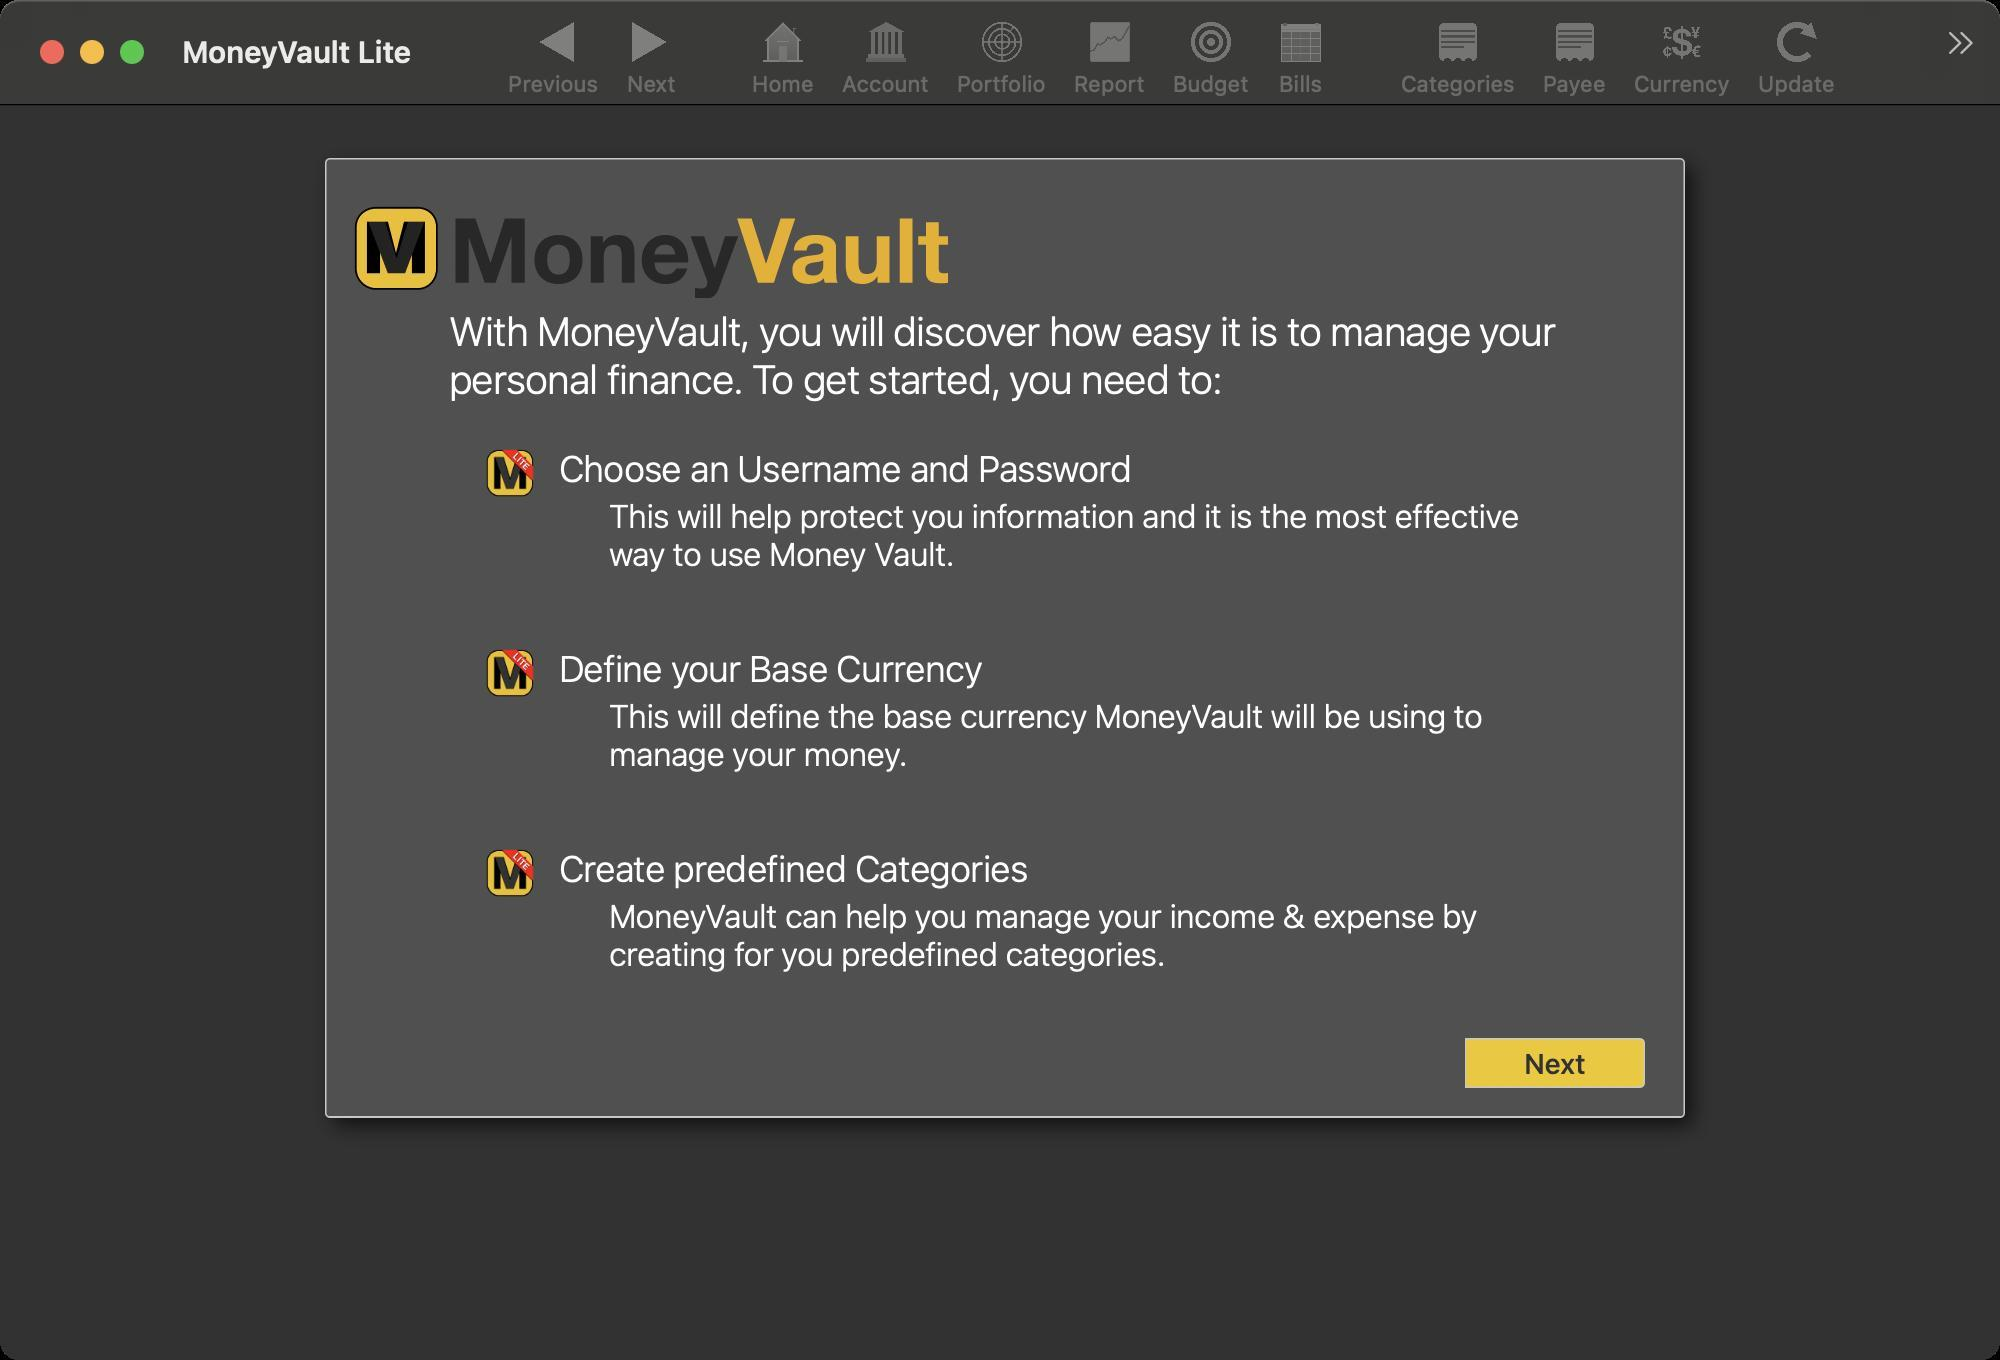
Accessibility tree:
{"name": "MoneyVault_Lite", "role": "AXWindow", "description": null, "role_description": "standard window", "value": null, "position": "229.00;113.00", "size": "1000;680", "children": [{"name": null, "role": "AXImage", "description": "mv moneyvault lite", "role_description": "image", "value": null, "position": "172.50;99.00", "size": "320;50", "children": []}, {"name": null, "role": "AXGroup", "description": null, "role_description": "group", "value": null, "position": "162.50;129.00", "size": "680;380", "children": [{"name": null, "role": "AXStaticText", "description": null, "role_description": "text", "value": "With MoneyVault, you will discover how easy it is to manage your personal finance. To get started, you need to:", "position": "222.50;154.00", "size": "600;55", "children": []}, {"name": null, "role": "AXImage", "description": "IconLite", "role_description": "image", "value": null, "position": "242.50;224.00", "size": "25;25", "children": []}, {"name": null, "role": "AXStaticText", "description": null, "role_description": "text", "value": "Choose an Username and Password", "position": "277.50;224.00", "size": "500;25", "children": []}, {"name": null, "role": "AXStaticText", "description": null, "role_description": "text", "value": "This will help protect you information and it is the most effective way to use Money Vault.", "position": "302.50;249.00", "size": "480;50", "children": []}, {"name": null, "role": "AXImage", "description": "IconLite", "role_description": "image", "value": null, "position": "242.50;324.00", "size": "25;25", "children": []}, {"name": null, "role": "AXStaticText", "description": null, "role_description": "text", "value": "Define your Base Currency", "position": "277.50;324.00", "size": "500;25", "children": []}, {"name": null, "role": "AXStaticText", "description": null, "role_description": "text", "value": "This will define the base currency MoneyVault will be using to manage your money.", "position": "302.50;349.00", "size": "480;50", "children": []}, {"name": null, "role": "AXImage", "description": "IconLite", "role_description": "image", "value": null, "position": "242.50;424.00", "size": "25;25", "children": []}, {"name": null, "role": "AXStaticText", "description": null, "role_description": "text", "value": "Create predefined Categories", "position": "277.50;424.00", "size": "500;25", "children": []}, {"name": null, "role": "AXStaticText", "description": null, "role_description": "text", "value": "MoneyVault can help you manage your income & expense by creating for you predefined categories.", "position": "302.50;449.00", "size": "480;50", "children": []}, {"name": null, "role": "AXTextField", "description": null, "role_description": "text field", "value": "", "position": "142.50;519.00", "size": "10;10", "children": []}]}, {"name": null, "role": "AXToolbar", "description": null, "role_description": "toolbar", "value": null, "position": "0.00;0.00", "size": "1000;52", "children": [{"name": "Previous", "role": "AXButton", "description": null, "role_description": "button", "value": null, "position": "247.00;0.00", "size": "60;52", "children": []}, {"name": "Next", "role": "AXButton", "description": null, "role_description": "button", "value": null, "position": "306.50;0.00", "size": "38;52", "children": []}, {"name": "Home", "role": "AXButton", "description": null, "role_description": "button", "value": null, "position": "369.00;0.00", "size": "45;52", "children": []}, {"name": "Account", "role": "AXButton", "description": null, "role_description": "button", "value": null, "position": "414.00;0.00", "size": "58;52", "children": []}, {"name": "Portfolio", "role": "AXButton", "description": null, "role_description": "button", "value": null, "position": "471.50;0.00", "size": "58;52", "children": []}, {"name": "Report", "role": "AXButton", "description": null, "role_description": "button", "value": null, "position": "530.00;0.00", "size": "50;52", "children": []}, {"name": "Budget", "role": "AXButton", "description": null, "role_description": "button", "value": null, "position": "579.50;0.00", "size": "52;52", "children": []}, {"name": "Bills", "role": "AXButton", "description": null, "role_description": "button", "value": null, "position": "631.50;0.00", "size": "38;52", "children": []}, {"name": "Categories", "role": "AXButton", "description": null, "role_description": "button", "value": null, "position": "693.50;0.00", "size": "71;52", "children": []}, {"name": "Payee", "role": "AXButton", "description": null, "role_description": "button", "value": null, "position": "764.50;0.00", "size": "46;52", "children": []}, {"name": "Currency", "role": "AXButton", "description": null, "role_description": "button", "value": null, "position": "810.00;0.00", "size": "62;52", "children": []}, {"name": "Update", "role": "AXButton", "description": null, "role_description": "button", "value": null, "position": "872.00;0.00", "size": "52;52", "children": []}, {"name": null, "role": "AXPopUpButton", "description": "more toolbar items", "role_description": "pop up button", "value": null, "position": "965.00;14.00", "size": "26;14", "children": []}]}, {"name": null, "role": "AXButton", "description": null, "role_description": "close button", "value": null, "position": "19.00;18.00", "size": "14;16", "children": []}, {"name": null, "role": "AXButton", "description": null, "role_description": "full screen button", "value": null, "position": "59.00;18.00", "size": "14;16", "children": [{"name": null, "role": "AXGroup", "description": null, "role_description": "group", "value": null, "position": "59.00;18.00", "size": "14;16", "children": [{"name": null, "role": "AXGroup", "description": null, "role_description": "group", "value": null, "position": "59.00;18.00", "size": "14;16", "children": []}]}]}, {"name": null, "role": "AXButton", "description": null, "role_description": "minimize button", "value": null, "position": "39.00;18.00", "size": "14;16", "children": []}, {"name": null, "role": "AXStaticText", "description": null, "role_description": "text", "value": "MoneyVault Lite", "position": "87.00;0.00", "size": "160;52", "children": []}]}